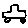
Label: car